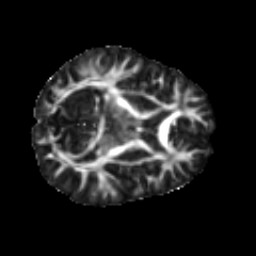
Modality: FA
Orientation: axial
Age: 12
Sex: male
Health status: ill
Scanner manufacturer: ge
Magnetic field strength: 3 T
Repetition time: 6.752 s
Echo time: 0.079 s